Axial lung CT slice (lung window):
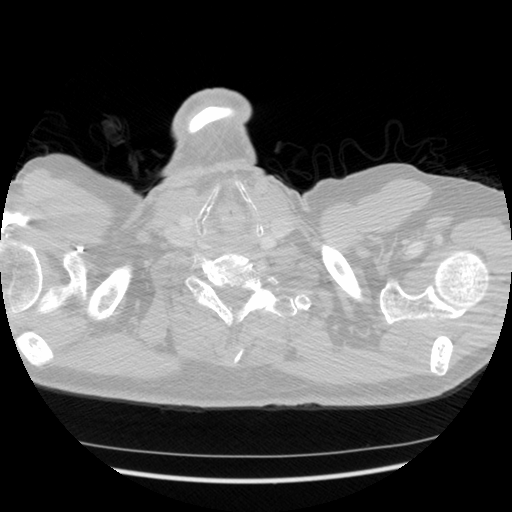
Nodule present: no